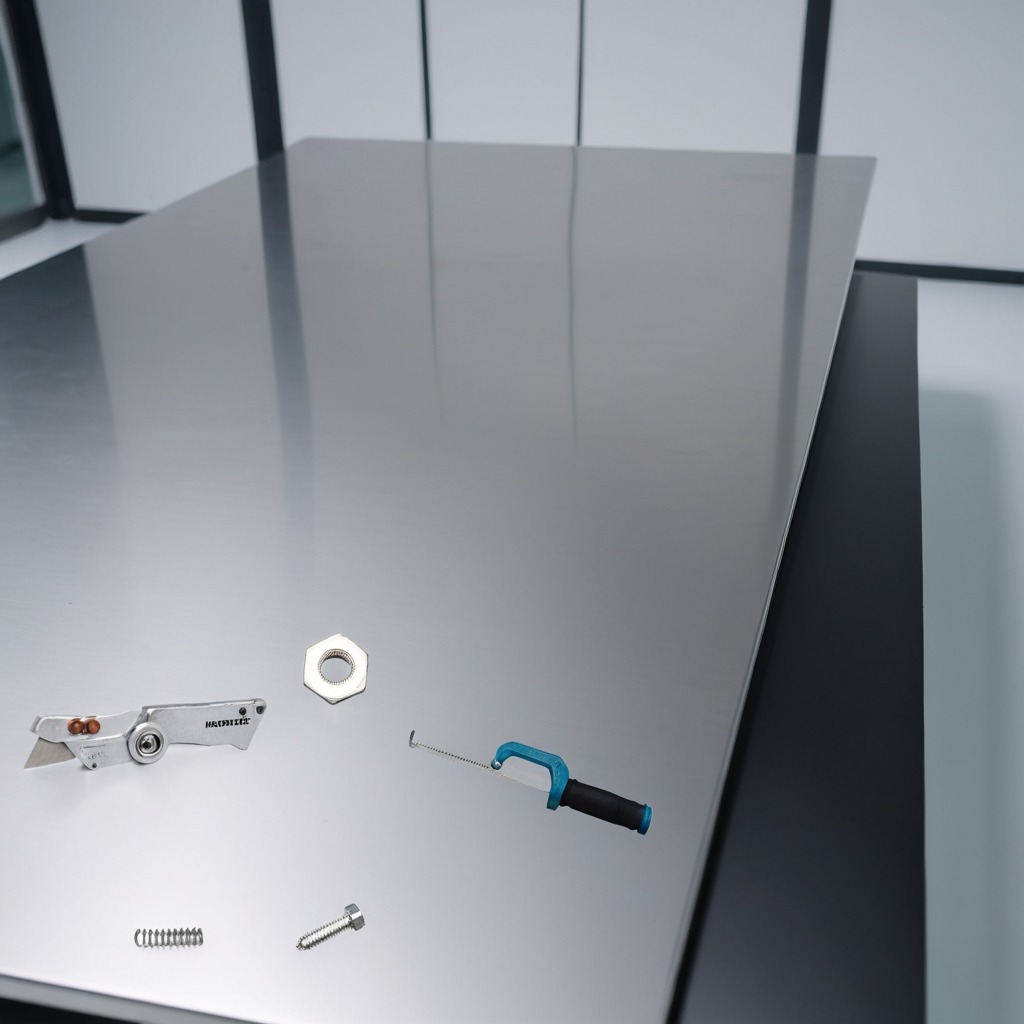
A utility knife, a metal machine screw, a coiled metal spring, a handheld metal saw, and a metal nut are lying on the stainless steel table in a high-end prototyping lab.